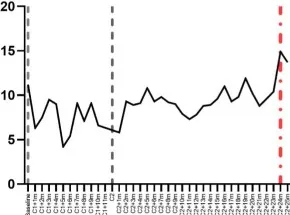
Longitudinal dynamics in the percentage of the lymphocyte subpopulations in the peripheral blood by flow cytometry during alemtuzumab treatment in the patient. Regarding the Th1 memory cells , an increase in the percentage of Th1 central memory cells.
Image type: pathology (immunostaining)